Question: I've got database tables like this:

A person may be a member of many teams. A team may have many members. Each person may have a position (think job title) within the team.
I've tried to set this up with ADO.NET Entity Framework and get errors:
> Error 3021: Problem in mapping
fragments starting at line ... Each of
the following columns in table
Membership is mapped to multiple
conceptual side properties:
Membership.PersonId is mapped to
<MembershipPerson.Membership.PersonId,
MembershipPerson.Person.Id>
and
> error 3021: Problem in mapping
fragments starting at line ... Each of
the following columns in table
Membership is mapped to multiple
conceptual side properties:
Membership.TeamID is mapped to
<MembershipTeam.Membership.TeamId,
MembershipTeam.Team.Id>
The primary key of my entity is a compound key of two foreign keys. I think that's the problem.
What must I do differently?
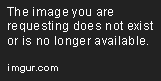
Answer: This happens if you use independent association on the property which is both part of primary key and foreign key. EFv4 introduced Foreign key associations (<URL>. After defining referential constraints delete mapping of independent association in Mapping details window.